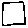
Label: square